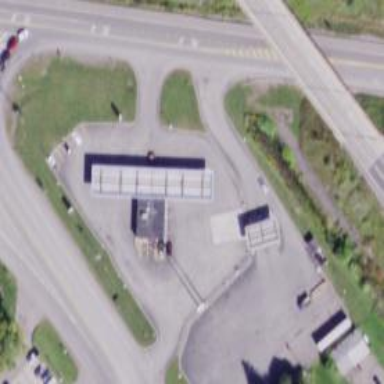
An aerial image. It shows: Convenience shop.